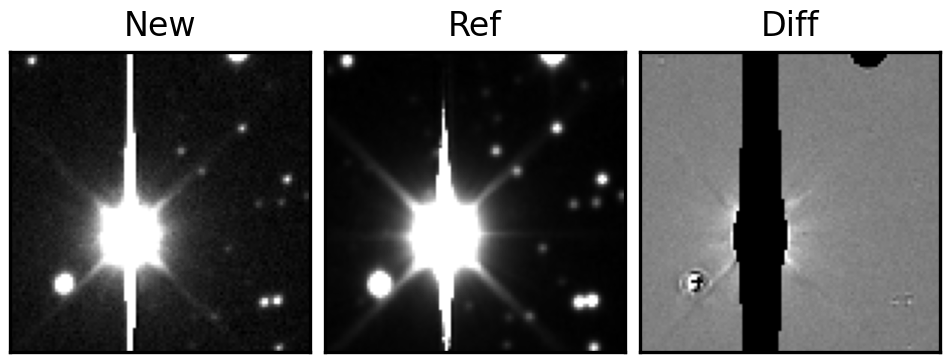
Label: bogus